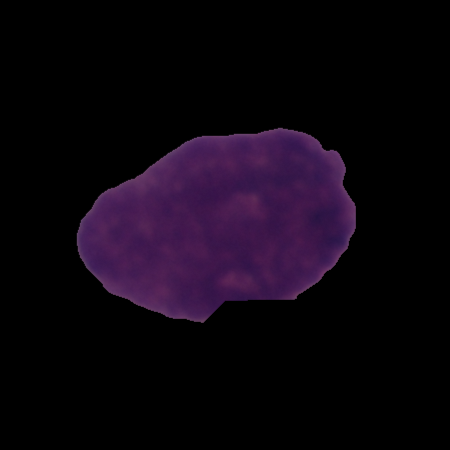
Label: cancer